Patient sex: F
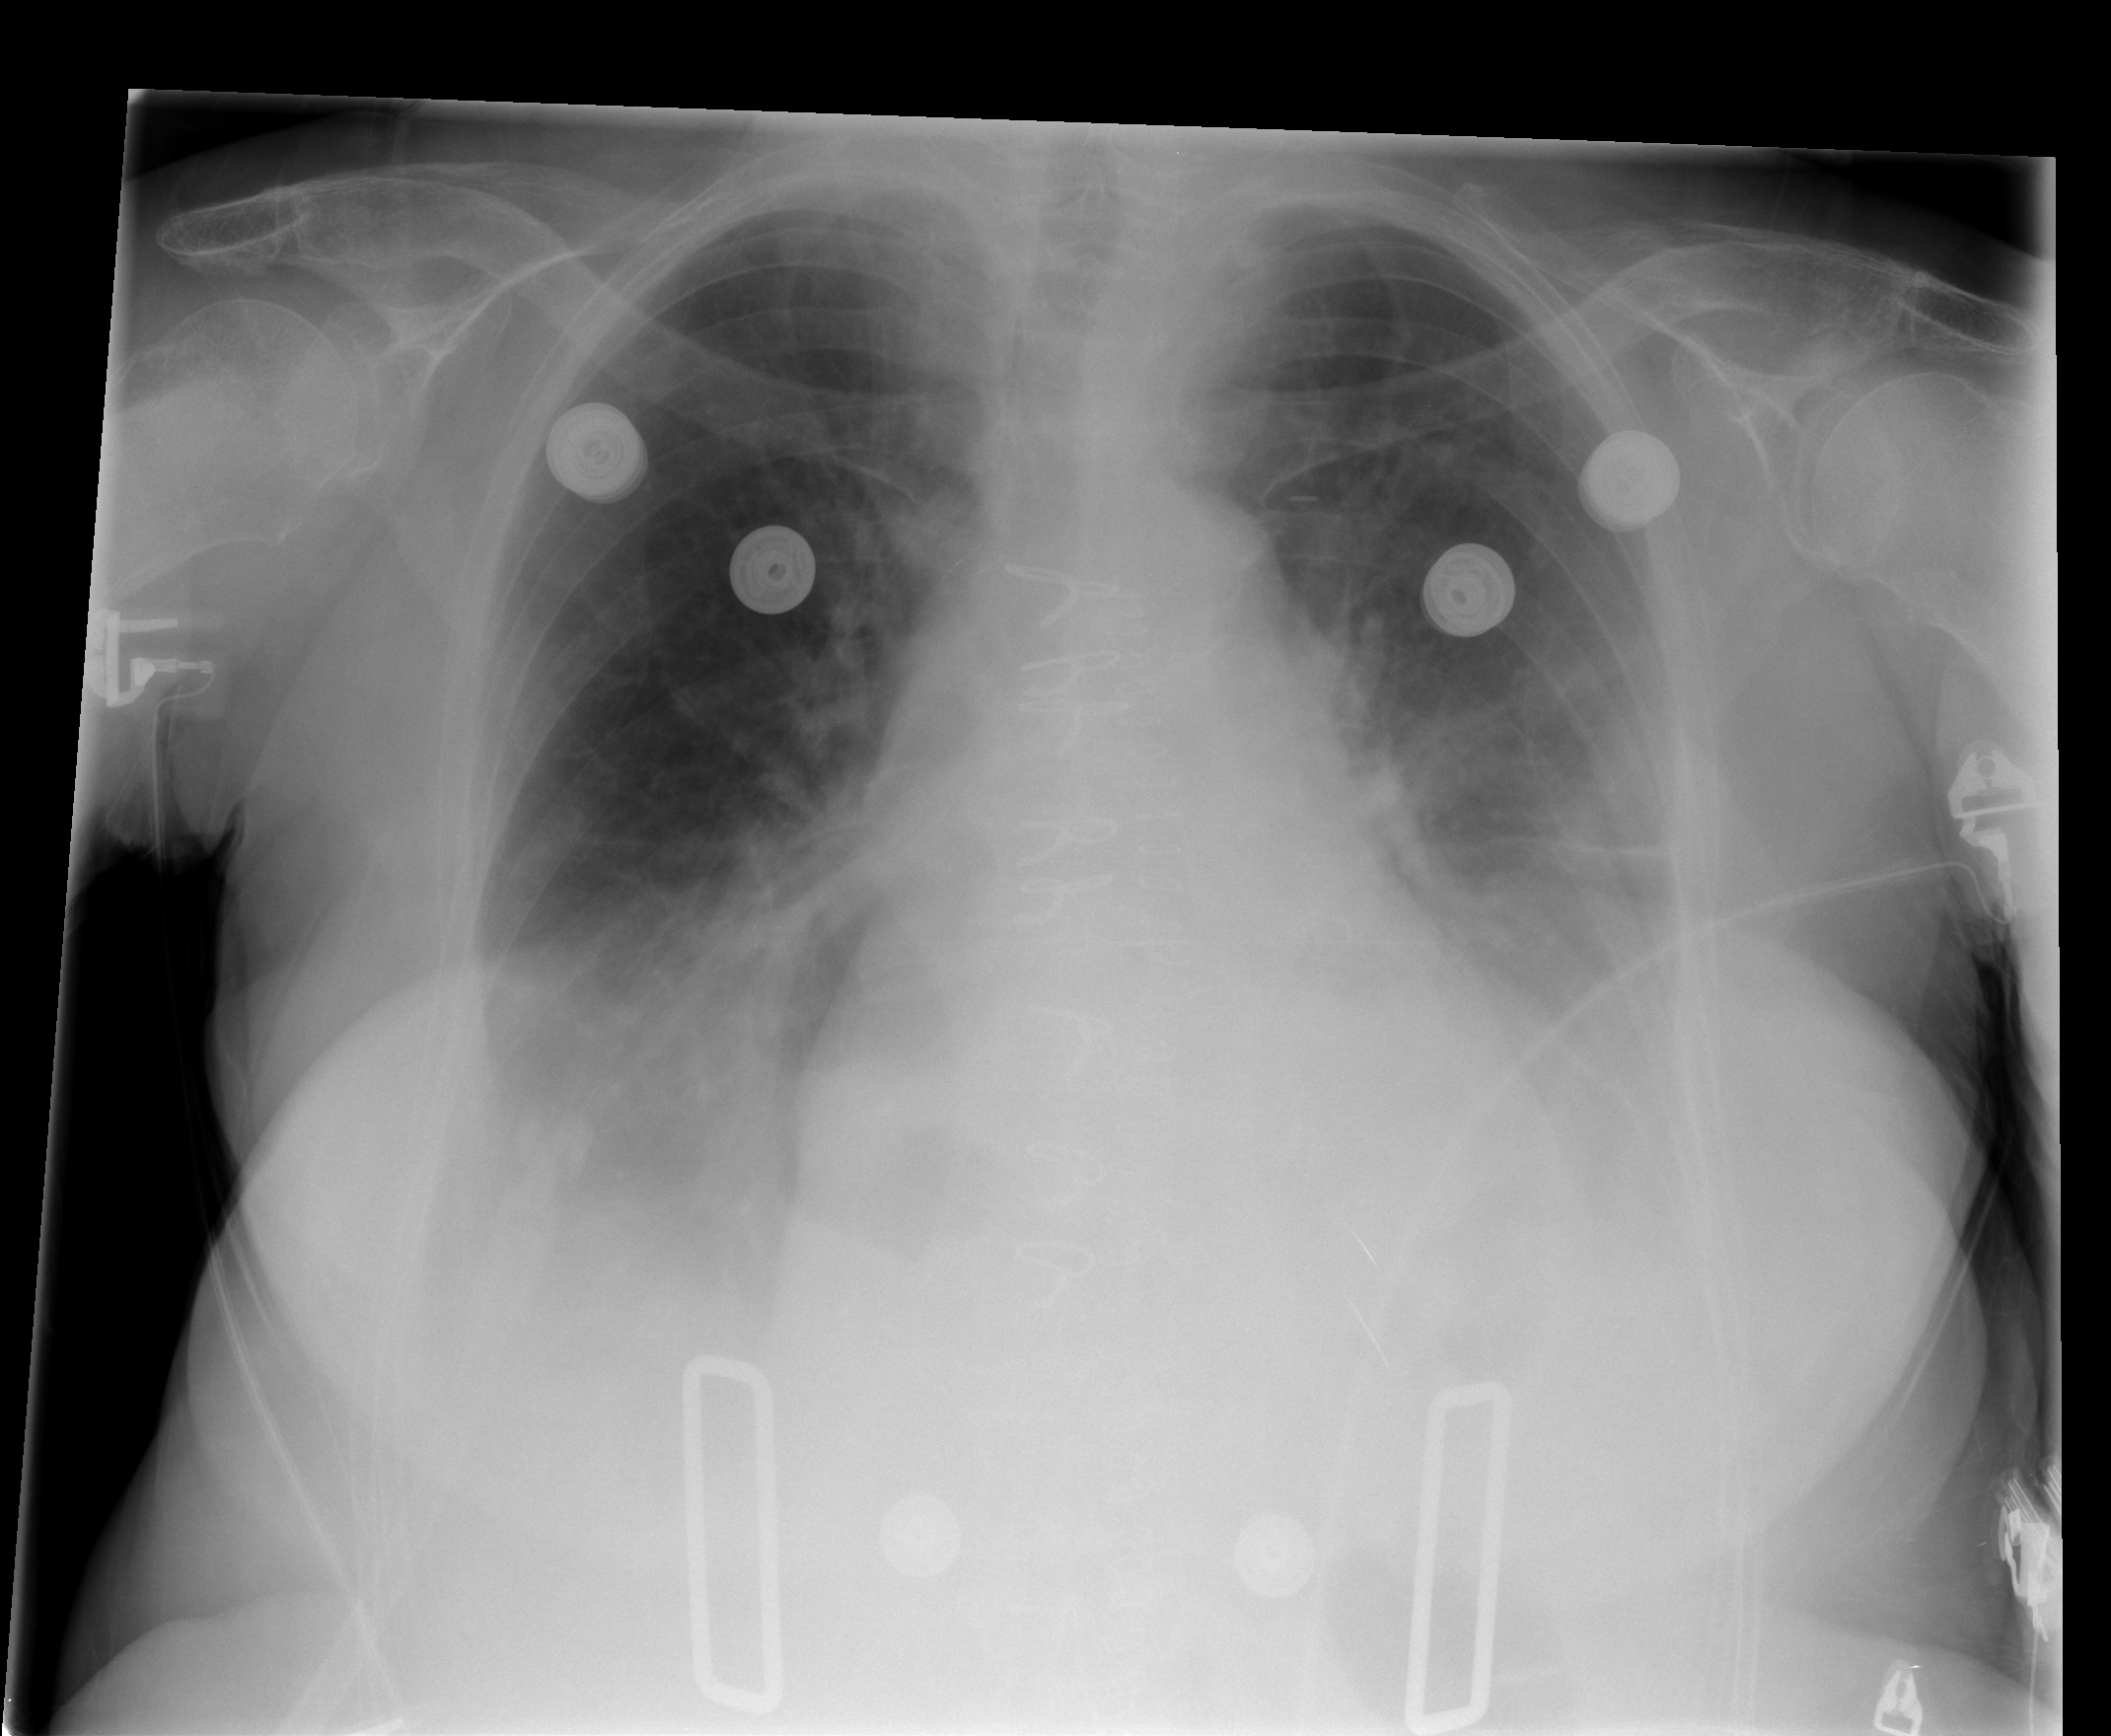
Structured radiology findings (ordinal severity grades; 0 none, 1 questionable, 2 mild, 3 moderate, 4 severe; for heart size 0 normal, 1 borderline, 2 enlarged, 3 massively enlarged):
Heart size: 2
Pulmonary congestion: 2
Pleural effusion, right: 2
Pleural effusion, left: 2
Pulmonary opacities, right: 0
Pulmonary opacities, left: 0
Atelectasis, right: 2
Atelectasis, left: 2